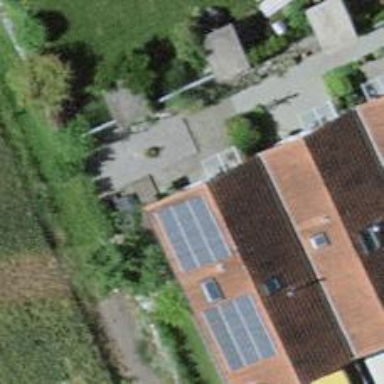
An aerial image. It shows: Solar power generator using photovoltaic panels.